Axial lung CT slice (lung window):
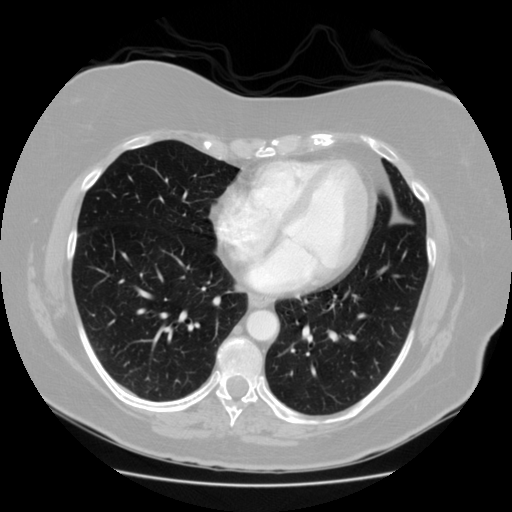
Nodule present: no